Field crop: maize
Growth stage: 1
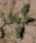
Species: atriplex